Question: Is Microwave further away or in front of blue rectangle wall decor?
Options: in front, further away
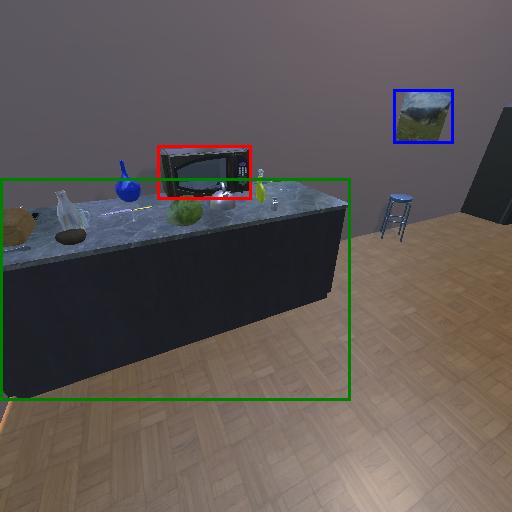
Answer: in front